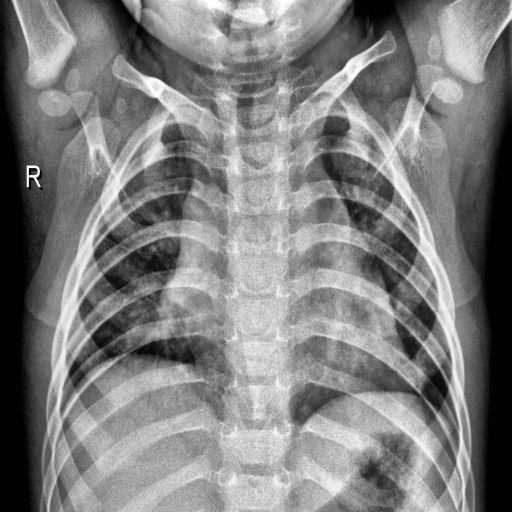
Finding: NORMAL